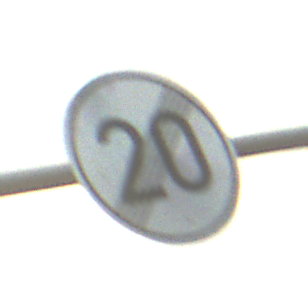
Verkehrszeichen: EndeGeschwindigkeit20
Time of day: SunriseSunset
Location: Outdoor (Suburban)
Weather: PartlyCloudy
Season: NotSpecified
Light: Natural